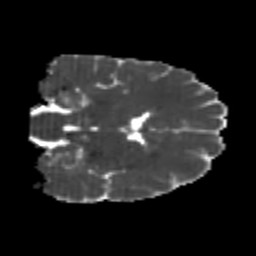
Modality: MD
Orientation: coronal
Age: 25
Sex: male
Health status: healthy
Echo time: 0.074 s